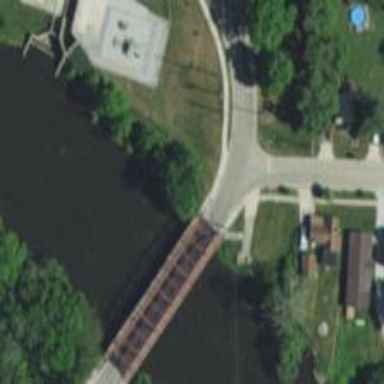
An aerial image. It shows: Truss bridge along footway.